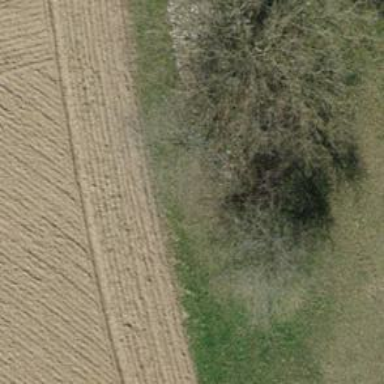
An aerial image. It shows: Agricultural area with deciduous broadleaved trees.